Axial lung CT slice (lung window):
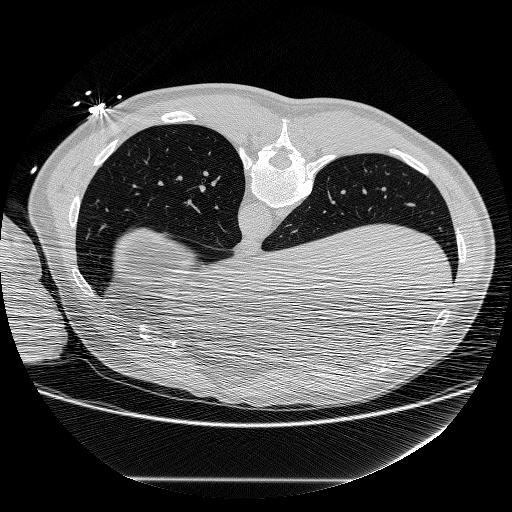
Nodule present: no